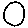
Label: circle